Question: Let's suppose I have an XML file like this:
'''
<?xml version="1.0" encoding="ISO-8859-1"?>
<MIDIFile>
<Event>
<Absolute>0</Absolute>
<NoteOn Channel="1" Note="40" Velocity="64"/>
</Event>
<Event>
<Absolute>236</Absolute>
<NoteOff Channel="1" Note="40" Velocity="0"/>
</Event>
</MIDIFile>
'''
Thanks to <URL> I now know how to get these values in my javascript.
For example, I can iterate thru all the "Events" tag and get the "Absolute" value like this:
'''
xmlhttp=new XMLHttpRequest();
xmlhttp.open("GET","test.xml",false);
xmlhttp.send();
xmlDoc=xmlhttp.responseXML;
// make an array with all the events from the xml file
var events = xmlDoc.getElementsByTagName("Event")
for (var i = 0; i<events.length; i++)
console.log(events[i].getElementsByTagName("Absolute")[0].childNodes[0].nodeValue)
'''
this will return
'''
0
236
'''
Now, how the hell can I access the "NoteOn" attribute and get its values? I want to iterate thru all the Events in the XML, see if they contains NoteOn or NoteOff and load an array with all the notes, their duration, velocity and channels.
Please help me! 'getElementsByTagName("NoteOn")' just doesn't work... If it might help, here are some screenshot of what happens if I 'console.log(xmlDoc)'
Thanks a lot in advance!

---
. As I try to do this:
'''
var noteon = xmlDoc.getElementsByTagName('noteon');
console.log(noteon)
'''
the result is just this one
'''
[]
'''
re-edit:
If I write "NoteOn" instead of "noteon" it works!
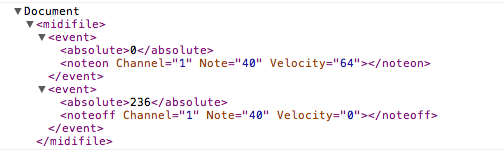
Answer: '''
var noteon = xmlDoc.getElementsByTagName('noteon');
var note = new Array;
for(var i = 0; i < noteon.length; i++){
note[i] = noteon[i].getAttribute('Note'); // or any of the attributes you want to get
}
'''
If 'noteon = []' then you have 2 options you can put the whole thing in a try catch, not the best thing to do in javascript, or you can put it in an if statement. Something like this should work:
'''
var noteon = xmlDoc.getElementsByTagName('noteon');
var noteoff = xmlDoc.getElementsByTagName('noteoff');
var note = new Array;
if(noteon != []){
for(var i = 0; i < noteon.length; i++){
note[i] = noteon[i].getAttribute('Note'); // or any of the attributes you want to get
} else if(noteoff != []){
for(var i = 0; i < noteoff.length; i++){
note[i] = noteoff[i].getAttribute('Note'); // or any of the attributes you want to get
} else{
return; //makes sure the function returns to the call even if nothing was found
}
}
'''